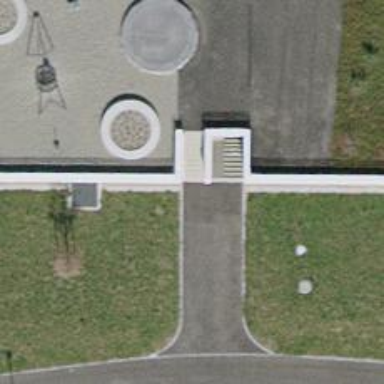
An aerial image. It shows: Set of concrete steps.